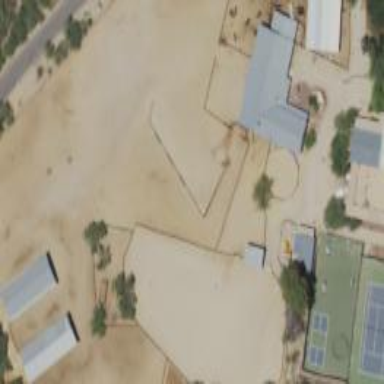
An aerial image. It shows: Equestrian pitch for leisure land activities.